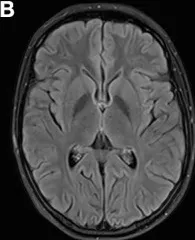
Brain imaging at 3 Tesla MRI (T2 FLAIR weighted) on three different levels. And insula.
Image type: radiology (mri)